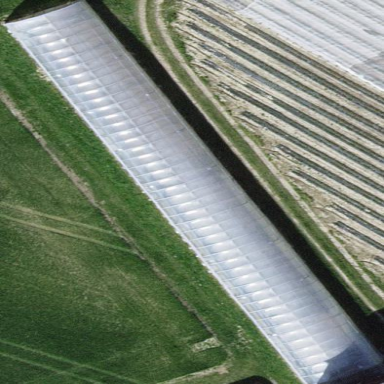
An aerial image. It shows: Greenhouse.